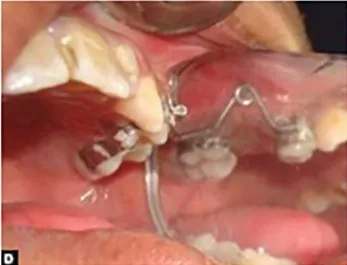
Cemented appliance.
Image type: medical_photograph (oral_photograph)